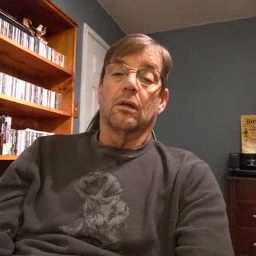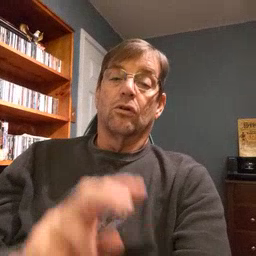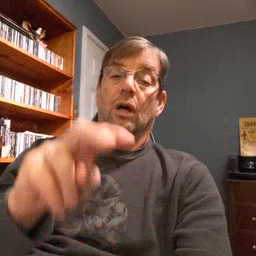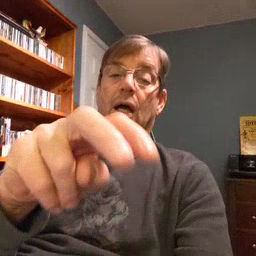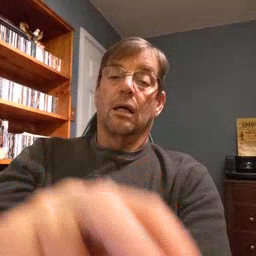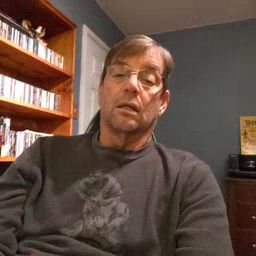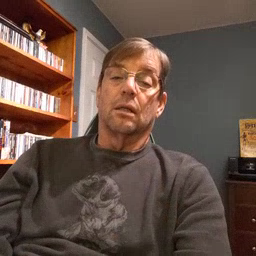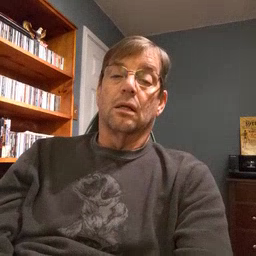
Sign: ride